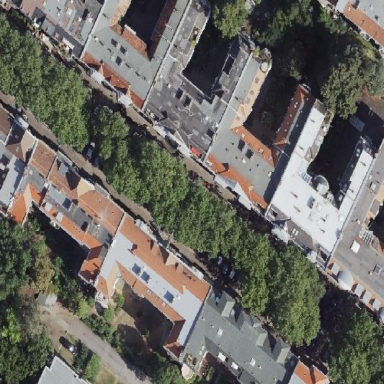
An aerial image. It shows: Unique apartment building with double saltbox roof shape.